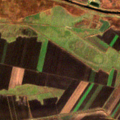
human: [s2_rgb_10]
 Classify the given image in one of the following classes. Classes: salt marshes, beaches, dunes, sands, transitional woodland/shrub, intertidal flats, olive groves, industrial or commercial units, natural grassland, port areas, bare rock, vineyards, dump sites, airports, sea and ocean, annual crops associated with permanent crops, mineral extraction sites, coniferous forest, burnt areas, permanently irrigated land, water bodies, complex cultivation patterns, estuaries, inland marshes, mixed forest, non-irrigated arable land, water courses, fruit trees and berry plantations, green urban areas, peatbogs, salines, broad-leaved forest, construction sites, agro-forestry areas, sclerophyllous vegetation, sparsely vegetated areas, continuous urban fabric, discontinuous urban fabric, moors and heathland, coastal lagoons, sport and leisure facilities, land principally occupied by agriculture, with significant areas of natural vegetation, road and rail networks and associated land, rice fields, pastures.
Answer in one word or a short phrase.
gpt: non-irrigated arable land, pastures, complex cultivation patterns, transitional woodland/shrub